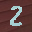
Label: 2